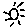
Label: sun